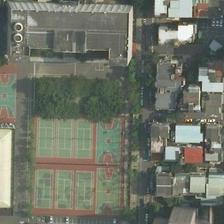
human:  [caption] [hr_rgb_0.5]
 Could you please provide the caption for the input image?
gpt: many buildings and several green trees are around four basketball fields and six tennis courts .

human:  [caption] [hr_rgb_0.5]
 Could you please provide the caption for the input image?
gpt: four basketball fields and six tennis courts are semi-surrounded by many buildings .

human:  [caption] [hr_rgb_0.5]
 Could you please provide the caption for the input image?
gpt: many buildings are around basketball fields and tennis courts .

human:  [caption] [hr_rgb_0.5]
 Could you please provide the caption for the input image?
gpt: you can see rows of courts are seated near the residential area .

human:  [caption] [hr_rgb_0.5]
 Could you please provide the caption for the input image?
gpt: many buildings are around basketball fields and tennis courts .